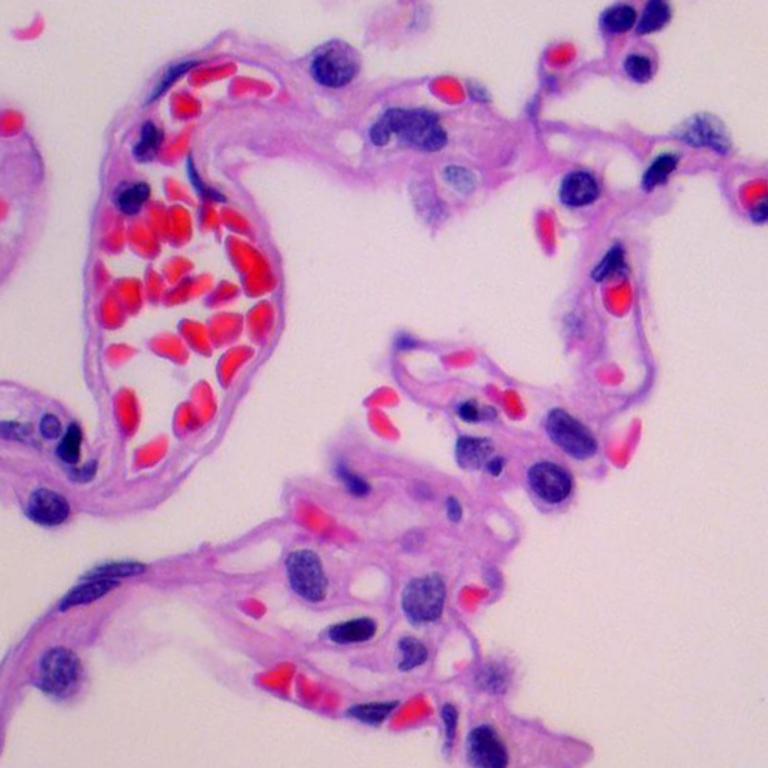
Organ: lung
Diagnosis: benign